Question: In firebug, does anyone know why the length = 0 in the first line and when I click on it to expand, it says that the length = 3.. Shouldnt both be equal? SAme goes with models:Array[0] but in the expand version it is Array[3]

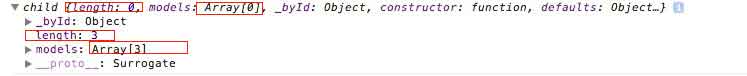
Answer: The console log captures the current state of the object, the later update of the object is reflected when you expand it. You can try in console the below to see how it behaves.
'''
var test = {length:0,models:[]};
console.log(test);
test.length =4;
'''